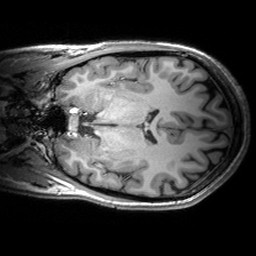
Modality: T1w
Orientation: coronal
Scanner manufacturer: siemens
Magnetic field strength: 3 T
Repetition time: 2.53 s
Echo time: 0.00299 s